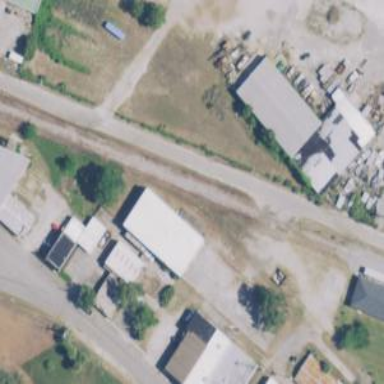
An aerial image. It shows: Disused railway spur service.